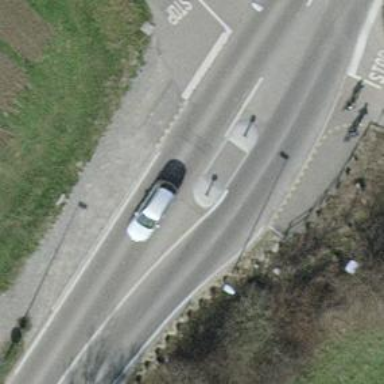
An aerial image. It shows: Unmarked crossing with pedestrian island.